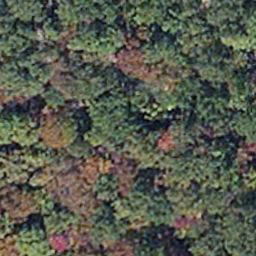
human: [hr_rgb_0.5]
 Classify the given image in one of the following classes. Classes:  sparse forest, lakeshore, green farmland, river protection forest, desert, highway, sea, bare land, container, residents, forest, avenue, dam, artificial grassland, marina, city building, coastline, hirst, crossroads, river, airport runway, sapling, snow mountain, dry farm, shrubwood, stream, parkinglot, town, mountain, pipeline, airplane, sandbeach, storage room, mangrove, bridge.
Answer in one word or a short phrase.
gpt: mangrove